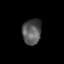
Tissue: skin
Cell type: Epithelial cells
Senescence score: 0.6755
Nuclear area (px): 478
Mean DAPI intensity: 85.184